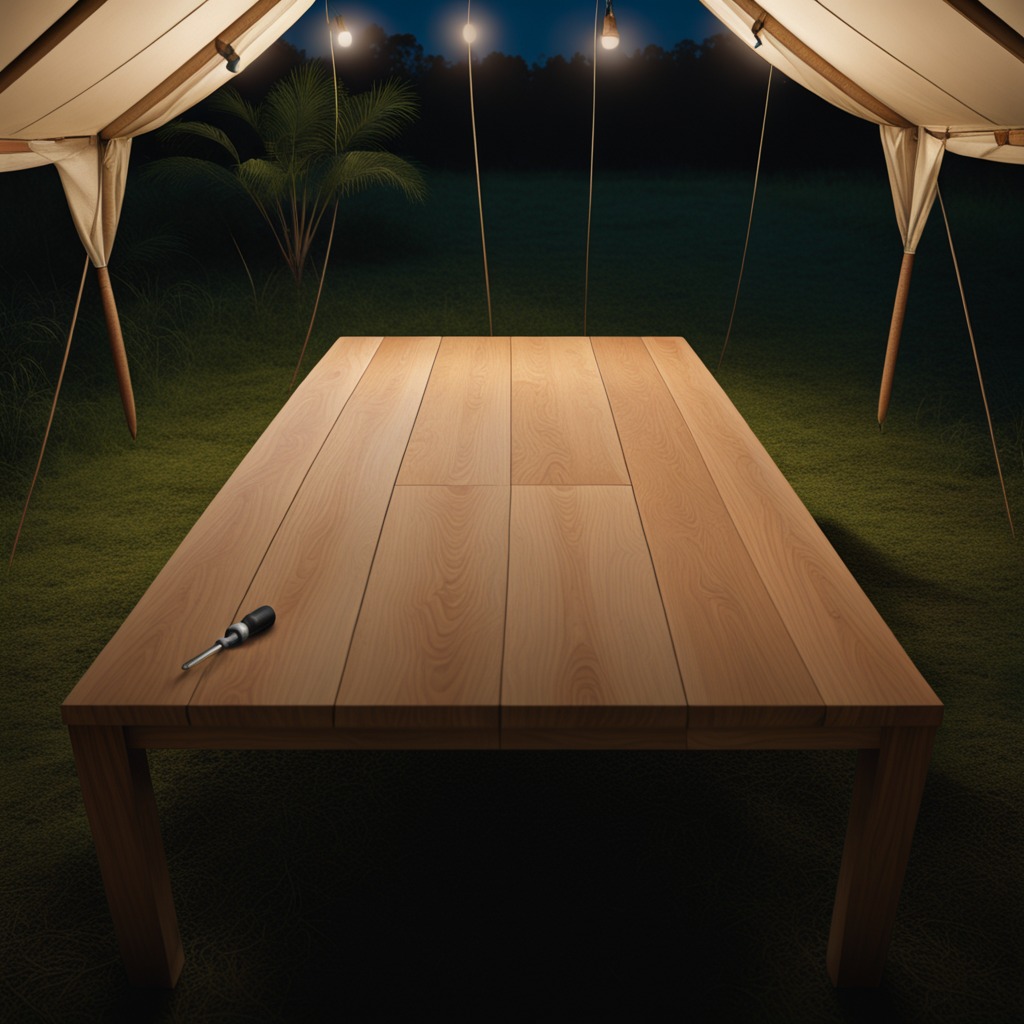
A screwdriver is lying on the wooden table inside a jungle field workshop tent at night.